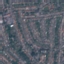
Land use / land cover: Residential